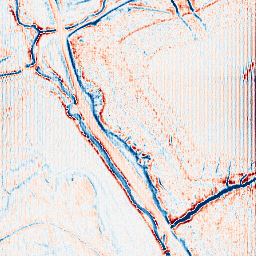
Category: edge_preserving
Decomposition family: anisotropic_diffusion
Decomposition parameters: iterations: 10
kappa: 100
gamma: 0.2
Upsampling method: fft_zeropad
Upsampling parameters: scale: 2
Upsampling scale: 2